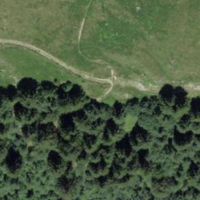
EUNIS habitat code: 24
Species observed at this site:
Aquila chrysaetos